Current action and preconditions to check: path_clear

Your task: For each precondition in the list above, predict whether it will hold at this action.

Consider the current scene as observed from the mobile robot's camera, and analyze the predicted future states of all dynamic agents (e.g., people, animals, vehicles, or any moving entities) within the NEXT SECOND.

IMPORTANT: Only answer "very likely" if you are absolutely certain—based on strong, clear evidence—that a dynamic agent will violate the precondition in the predicted future state. Do NOT answer "very likely" for unlikely, ambiguous, or low-probability risks.

Ask yourself for each precondition: Is there a high probability, with clear and convincing evidence, that the predicted future states of any dynamic agent will interfere with the predicted future state of the currently executing action within the NEXT SECOND, causing that precondition to fail?

Assess the risk level based on these predictions. Use "likely" or "very likely" if motions create a clear risk of interference.

Use "neutral" or "improbable" if agents are nearby but their predicted paths are clearly diverging or non-conflicting.

Failure Risk Categories: "very improbable", "improbable", "neutral", "likely", "very likely"

Answer Format: Output ONLY the probability_of_failure value from these categories: "very improbable", "improbable", "neutral", "likely", "very likely"

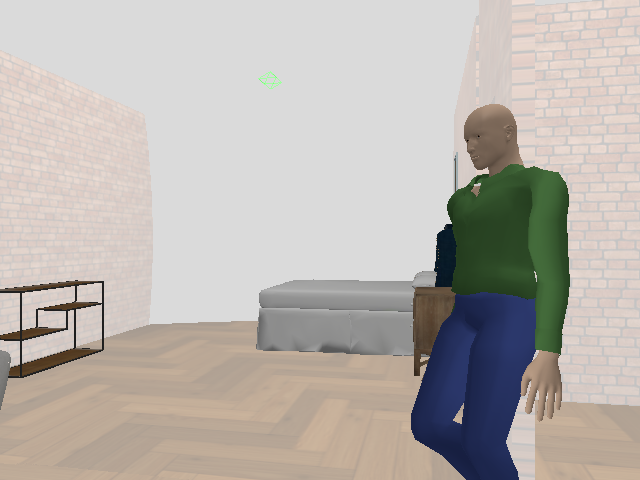

Answer: likely